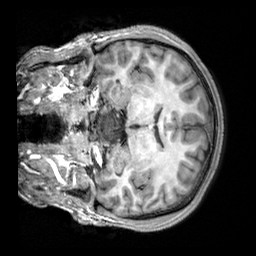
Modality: T1w
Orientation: coronal
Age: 22
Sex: male
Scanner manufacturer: siemens
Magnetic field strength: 3 T
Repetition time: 2.3 s
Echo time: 0.00303 s